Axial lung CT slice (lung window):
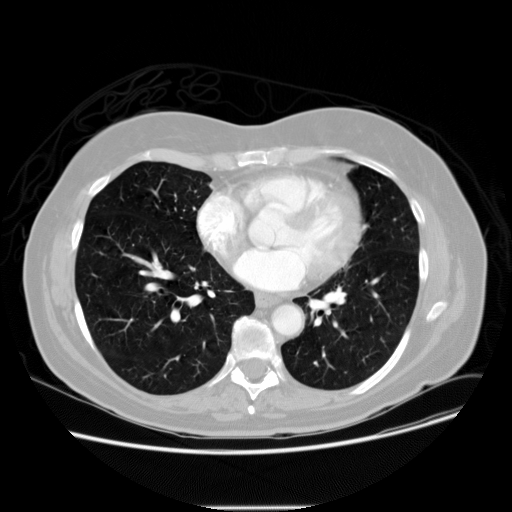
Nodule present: no